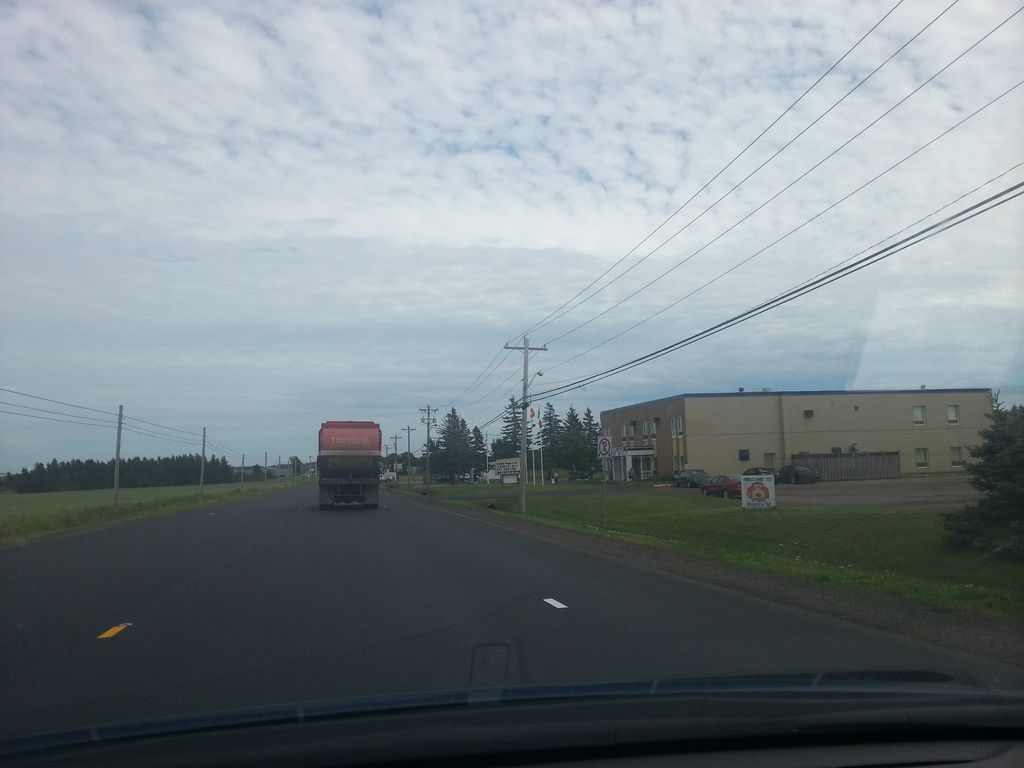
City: charlottetown